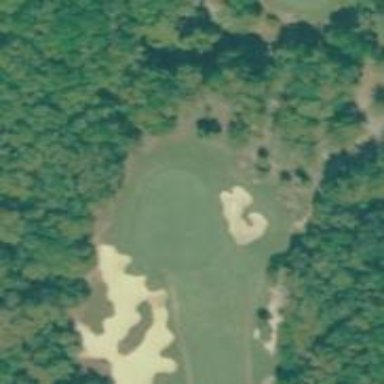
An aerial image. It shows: View of golf hole.